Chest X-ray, AP view. Patient: 55 years old, sex M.
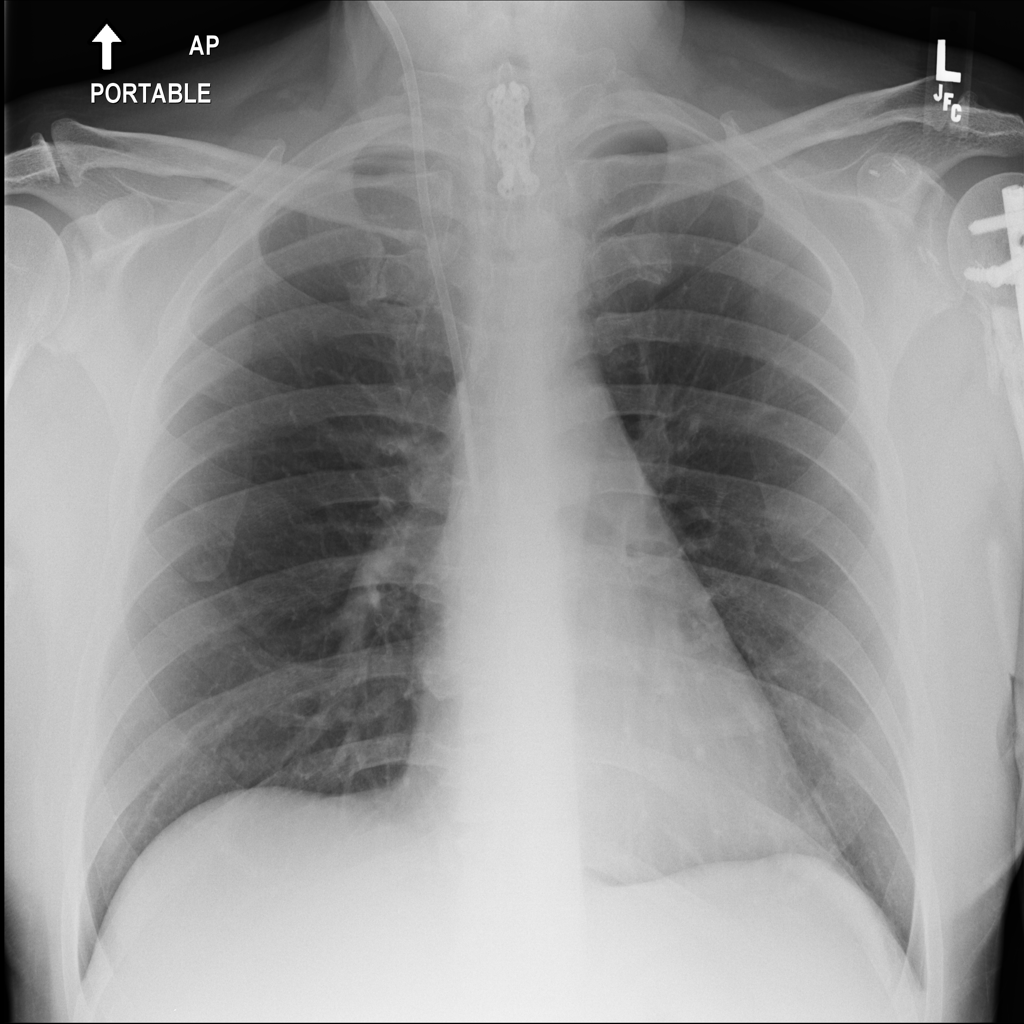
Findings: No Finding